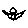
Label: bird